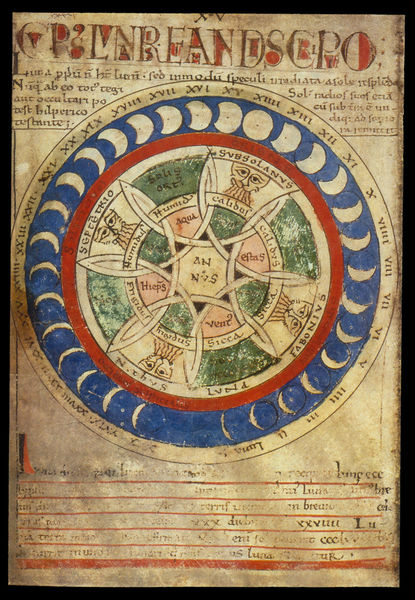
Titel: Liber Floridus
Künstler: Lambert von St. Omer
Standort: Herstellungsort: St. Omer (EU - F - Artois)
Institution: Gent, Universitätsbibliothek,
Schlagwörter: blau, himmel, kopf, mann, gelb, grün, braun, grau, orange, schwarz, rot, muster, ornament, bart, gesicht, sonne, blatt, kreis, rund, holzschnitt, schrift, grafik, graphik, linien, rad, inschrift, zahlen, uhr, mond, buch, religion, stern, halbmond, seite, illustration, text, buchstaben, kreise, überschrift, buchseite, pergament, mittelalter, balu, mandala, emblem, lettern, wanderung, vollmond, dokument, tabelle, erklärung, daten, wissenschaft, latein, lateinisch, aufzeichnung, kalender, zyklus, buchmalerei, grafk, astrologie, astronomie, übershcrift, manuskript, kodex, verblichen, keris, buich, mondphasen, mondphase, monf, zahöen, halbond, jahreskalender, astronimie, kodec